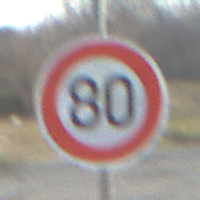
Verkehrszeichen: Geschwindigkeit80
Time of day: MorningAfternoon
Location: Outdoor (Suburban)
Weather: PartlyCloudy
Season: NotSpecified
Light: Natural